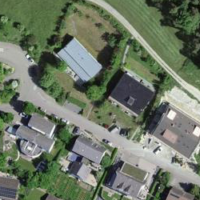
EUNIS habitat code: 55
Species observed at this site:
Plantago media